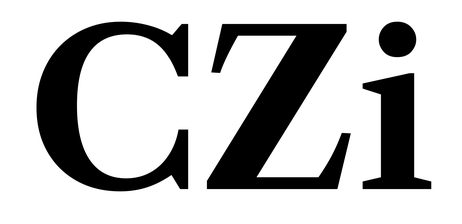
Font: LibreCaslonText_Bold